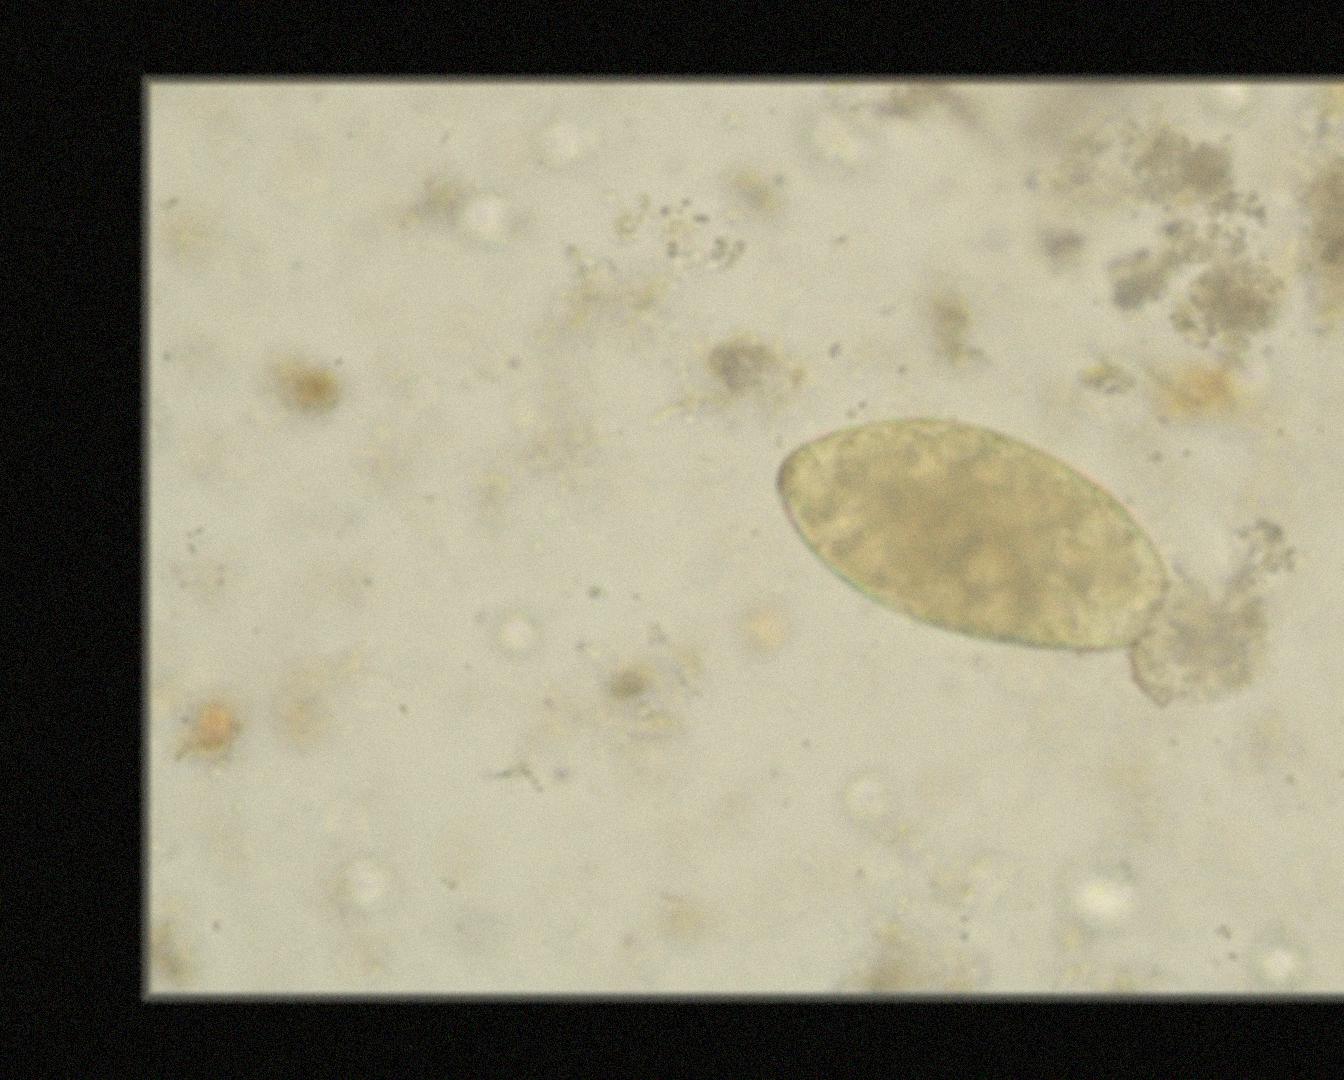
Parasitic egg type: Fasciolopsis buski